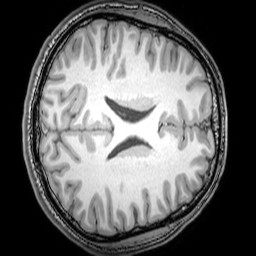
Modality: T1w
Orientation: axial
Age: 24
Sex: male
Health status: healthy
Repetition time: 0.081 s
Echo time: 0.037 s